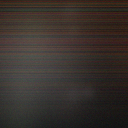
Screen state: off